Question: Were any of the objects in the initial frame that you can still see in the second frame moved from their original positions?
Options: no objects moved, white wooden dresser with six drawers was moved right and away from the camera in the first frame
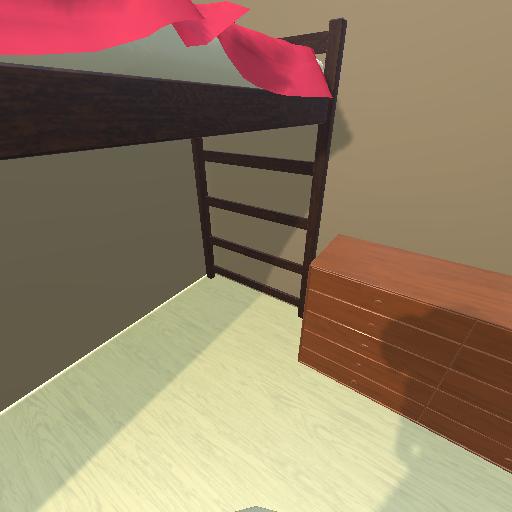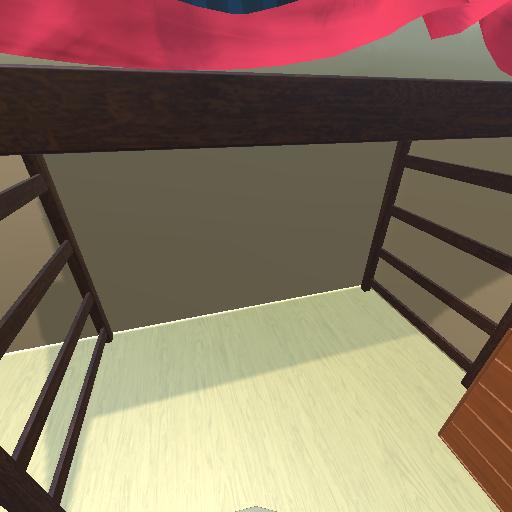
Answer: no objects moved